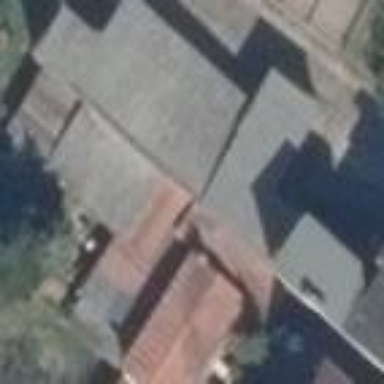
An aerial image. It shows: Group of garages.